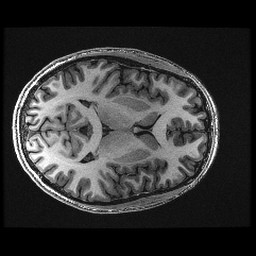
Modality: T1w
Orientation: axial
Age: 24
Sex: male
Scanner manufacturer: ge
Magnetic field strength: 3 T
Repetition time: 0.008848 s
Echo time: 0.003544 s